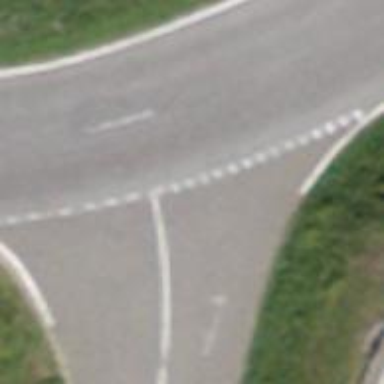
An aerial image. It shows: Road with "give way" sign.